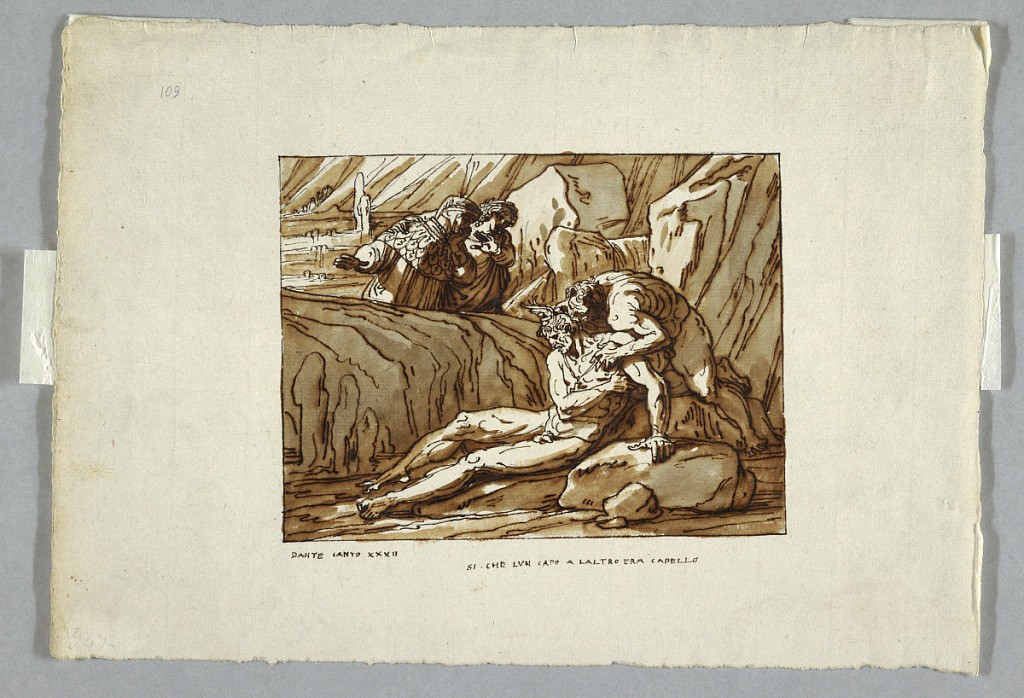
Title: Drawing
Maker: Felice Giani, Italian, 1758–1823
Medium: Pencil. Pen, ink. Sepia wash. Paper
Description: Dante and Virgil standing in the left middle plane, look down in an ice hole where Ugolino kneeling behind Roger, bites him in the head.